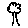
Label: tree